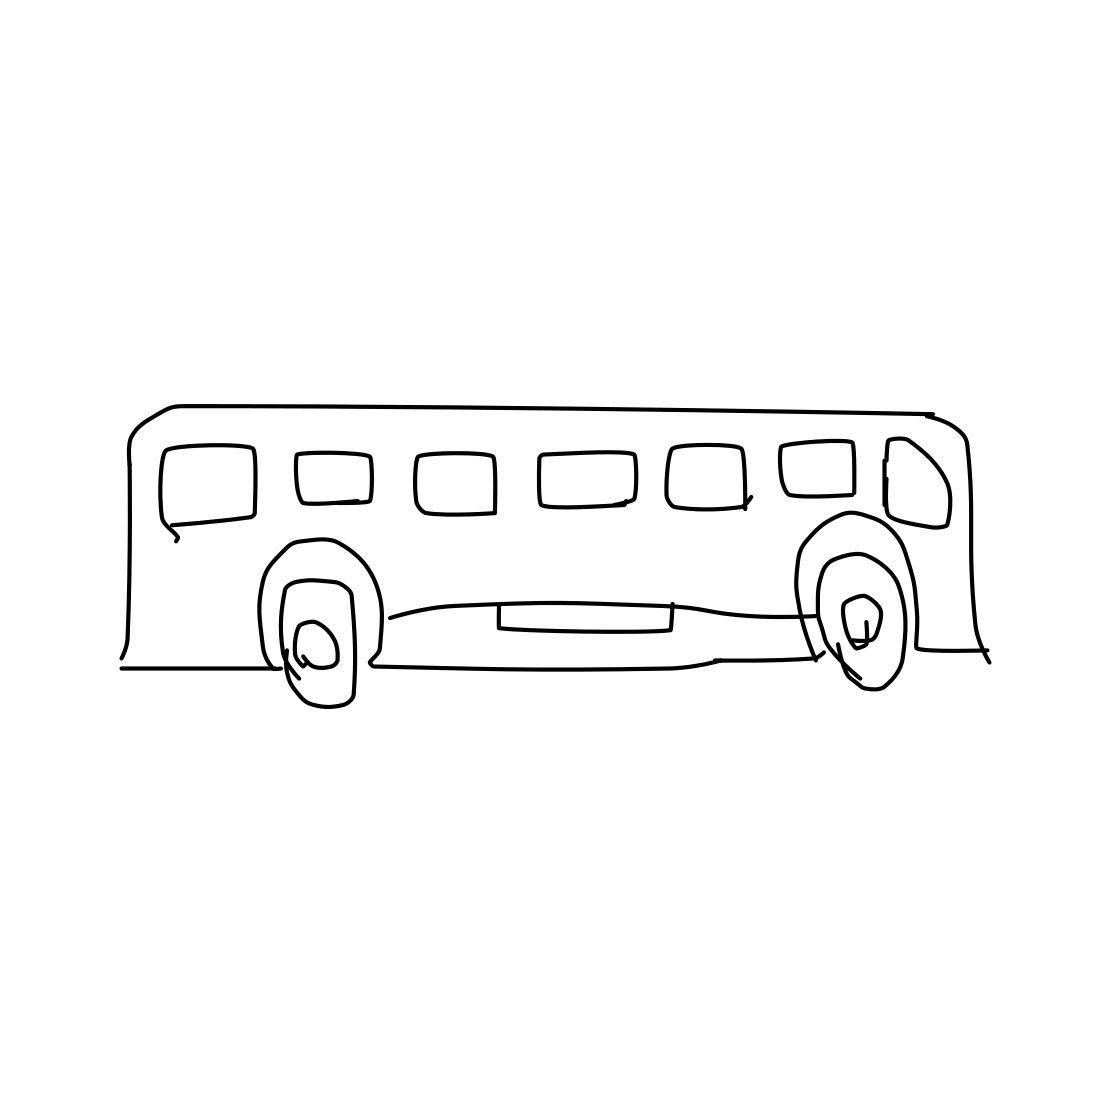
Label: bus